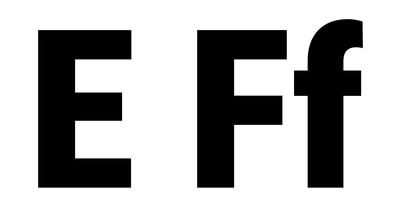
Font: Roboto_Condensed_Black